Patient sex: M
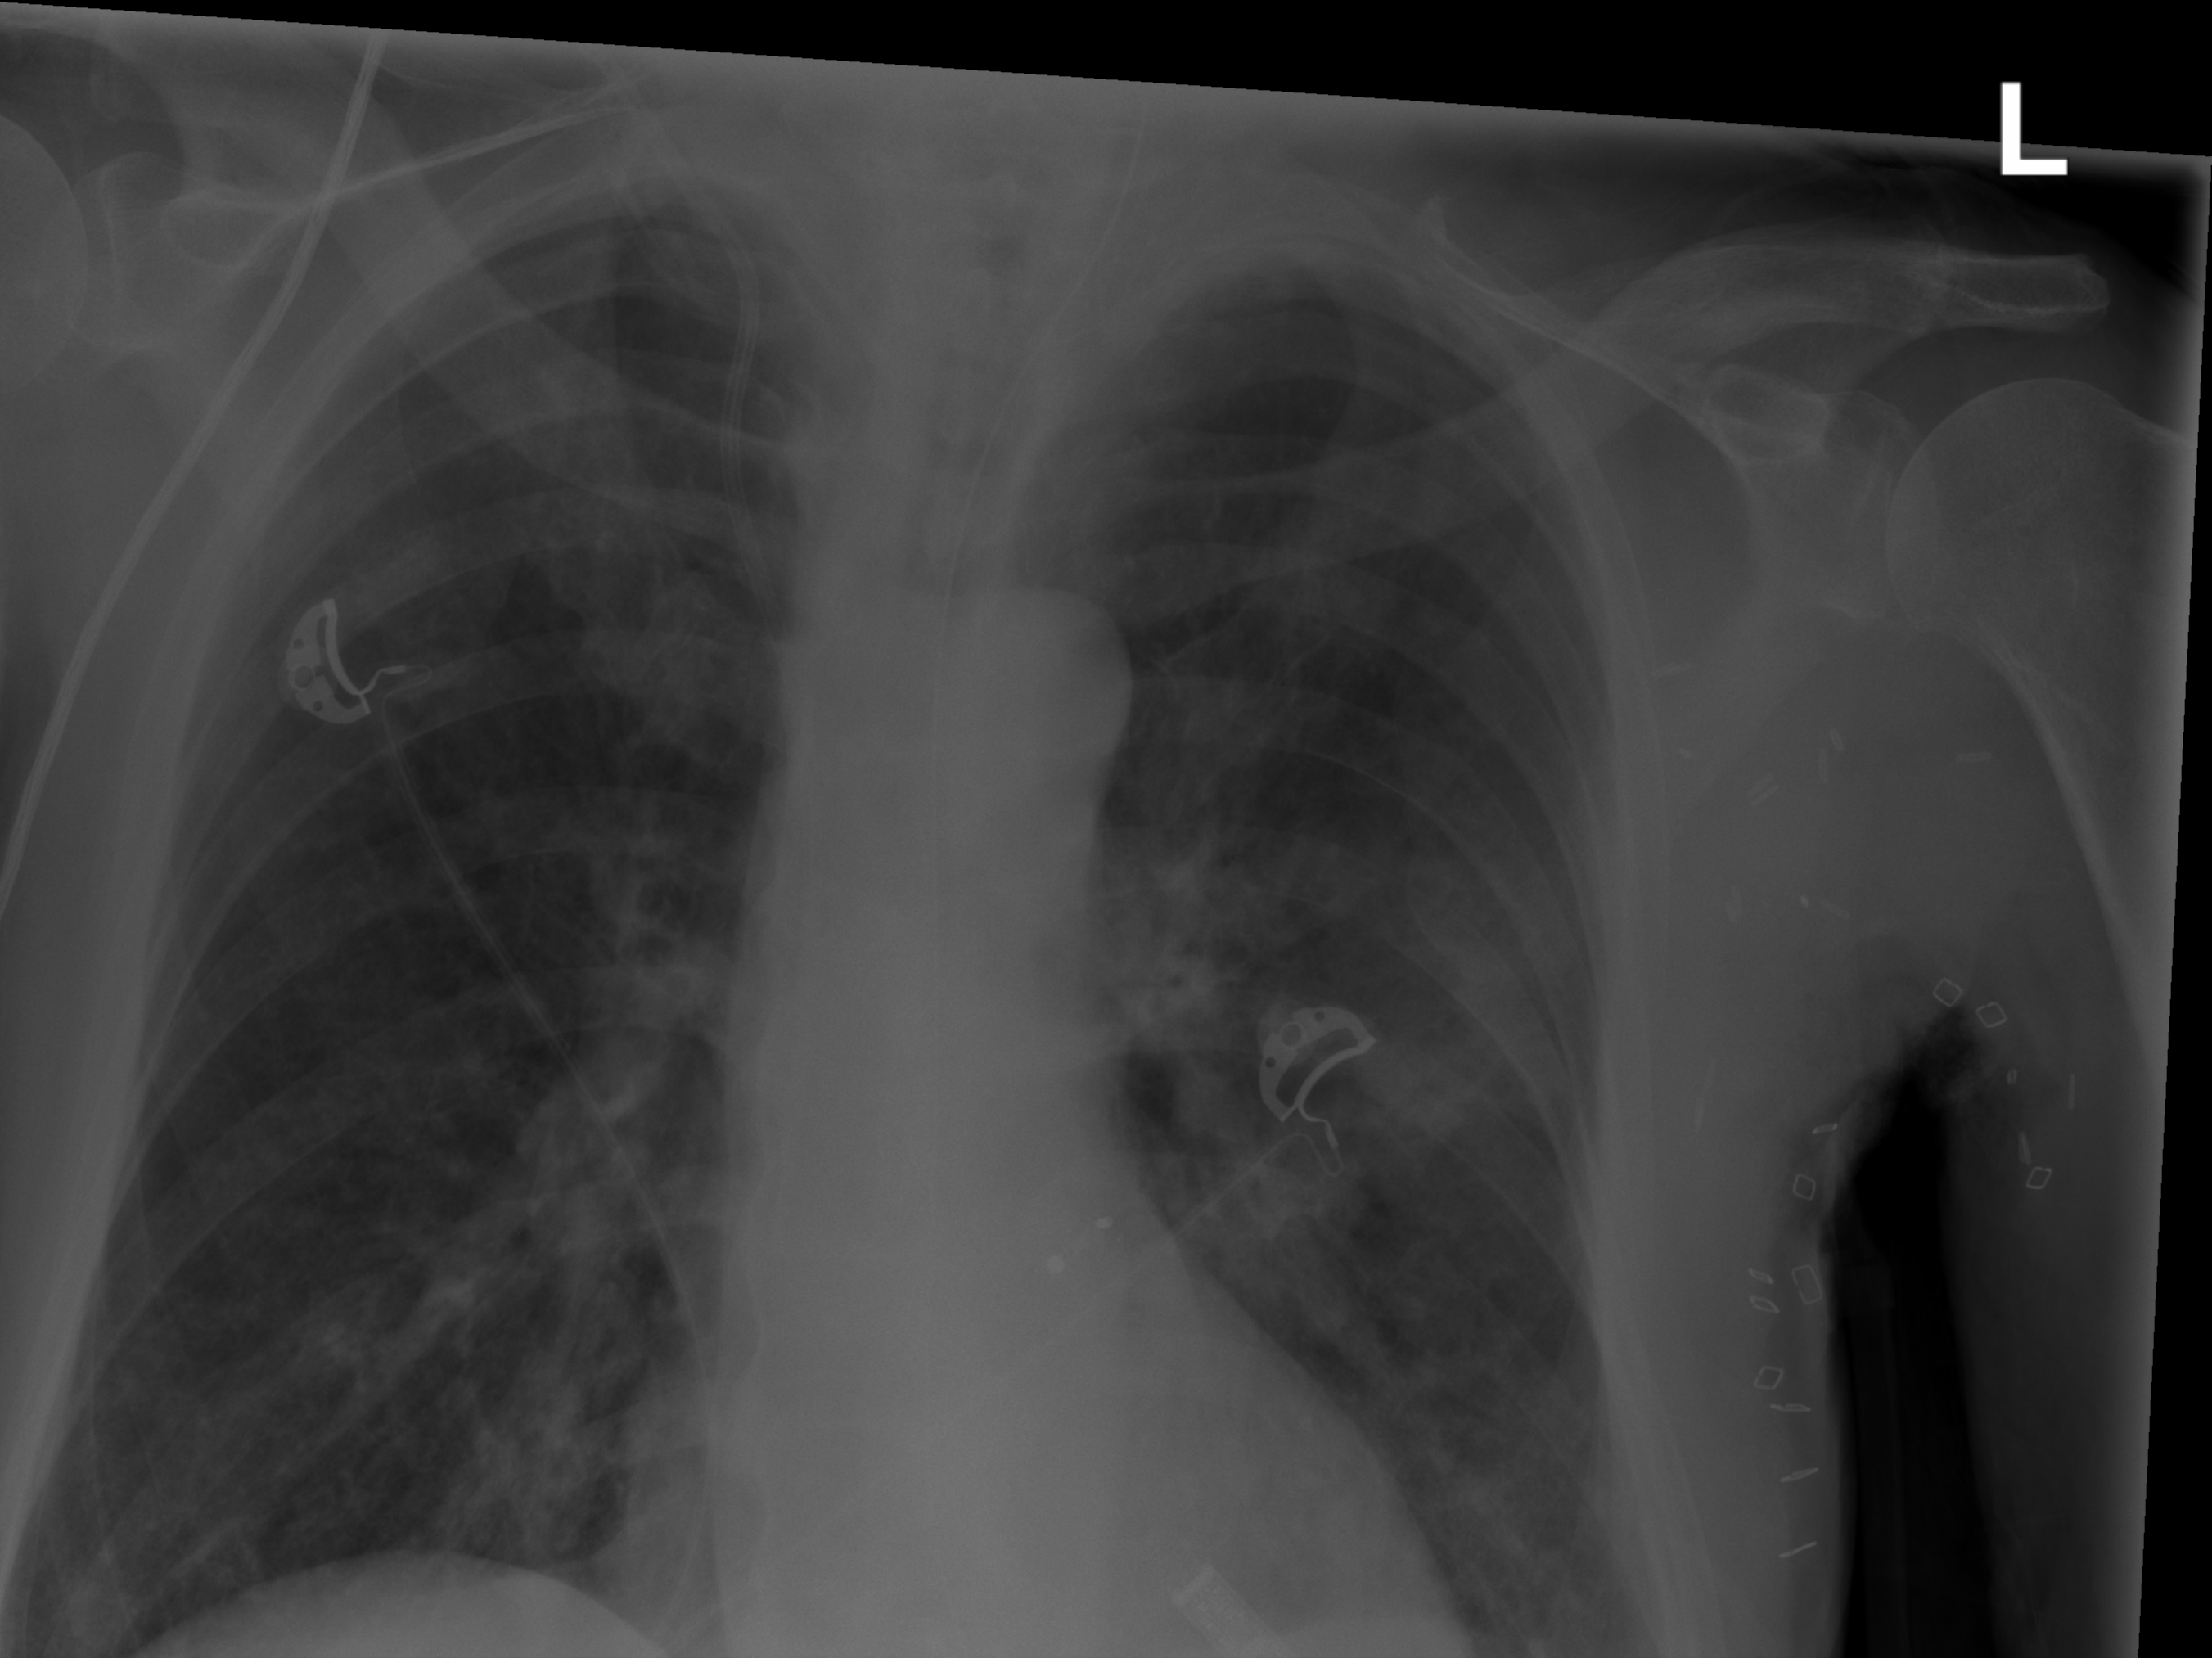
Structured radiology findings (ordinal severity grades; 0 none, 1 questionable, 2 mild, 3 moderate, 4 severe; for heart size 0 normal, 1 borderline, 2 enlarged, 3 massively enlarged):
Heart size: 0
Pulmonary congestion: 0
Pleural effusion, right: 0
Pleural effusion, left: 0
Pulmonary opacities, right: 2
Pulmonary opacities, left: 3
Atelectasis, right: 0
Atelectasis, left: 1